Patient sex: M
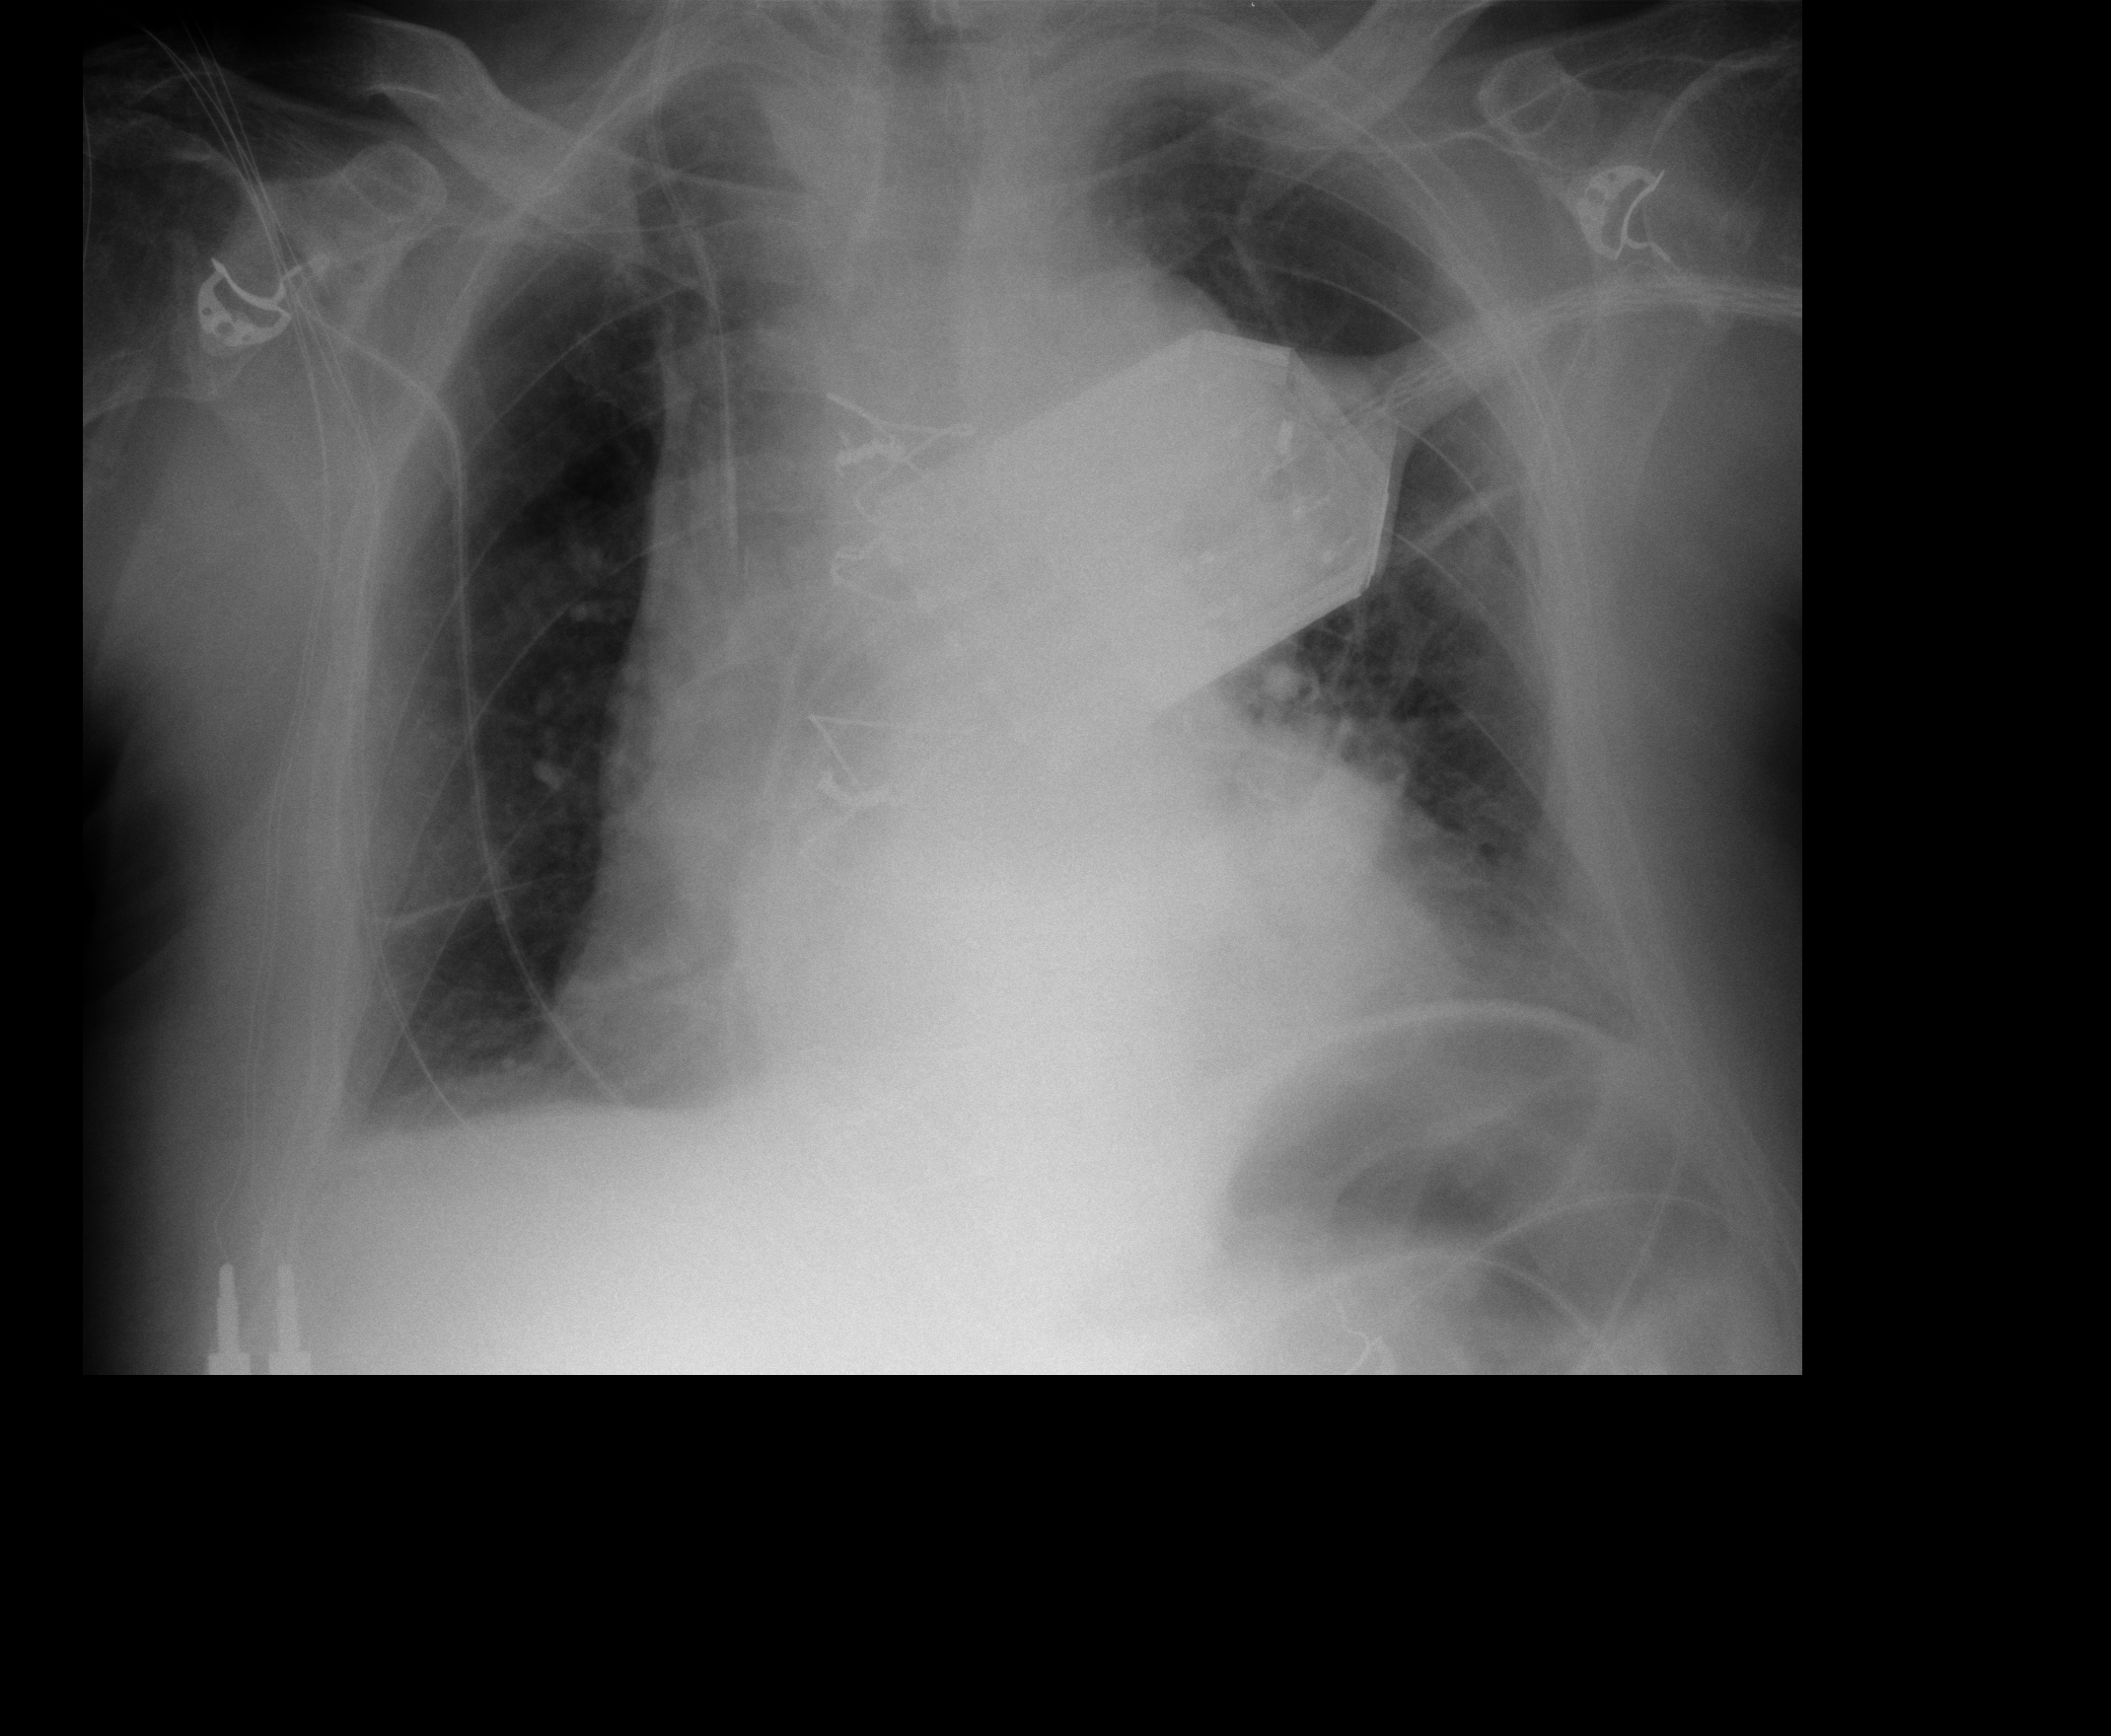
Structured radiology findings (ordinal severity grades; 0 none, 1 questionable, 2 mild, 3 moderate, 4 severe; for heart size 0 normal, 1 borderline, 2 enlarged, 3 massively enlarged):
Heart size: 2
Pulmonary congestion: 2
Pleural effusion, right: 2
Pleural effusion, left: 0
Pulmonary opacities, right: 0
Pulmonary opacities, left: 0
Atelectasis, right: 2
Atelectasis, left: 2